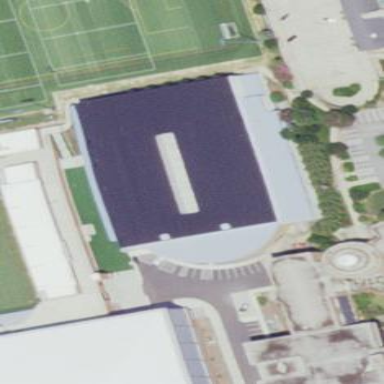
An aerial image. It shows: Building used for athletics.